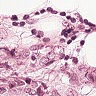
Metastatic tissue present: yes